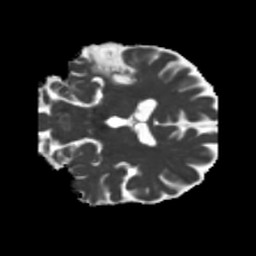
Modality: MD
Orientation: coronal
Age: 63
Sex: male
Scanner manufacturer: siemens
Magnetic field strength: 3 T
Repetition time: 5.25 s
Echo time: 0.08 s